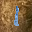
Label: 1